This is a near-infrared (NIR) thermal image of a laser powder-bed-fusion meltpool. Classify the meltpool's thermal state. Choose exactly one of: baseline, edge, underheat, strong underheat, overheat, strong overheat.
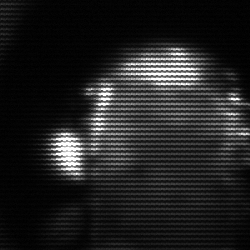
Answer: baseline